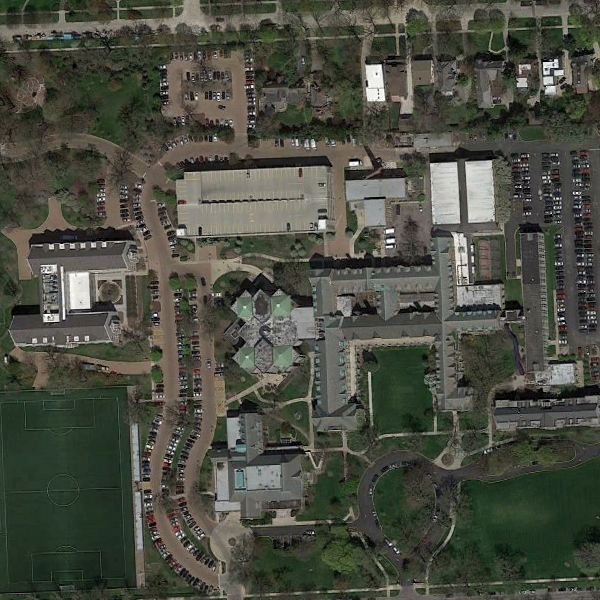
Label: School